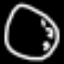
Label: clock